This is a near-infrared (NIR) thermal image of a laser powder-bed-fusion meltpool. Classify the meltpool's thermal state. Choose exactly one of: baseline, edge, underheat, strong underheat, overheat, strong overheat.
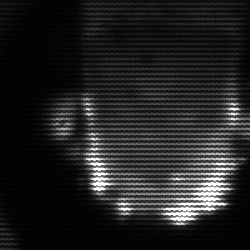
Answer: baseline